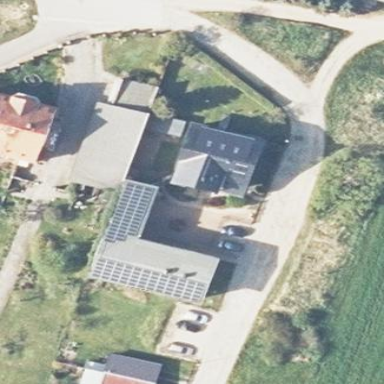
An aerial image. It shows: Solar photovoltaic panel generating electricity. It is small installation located on building.